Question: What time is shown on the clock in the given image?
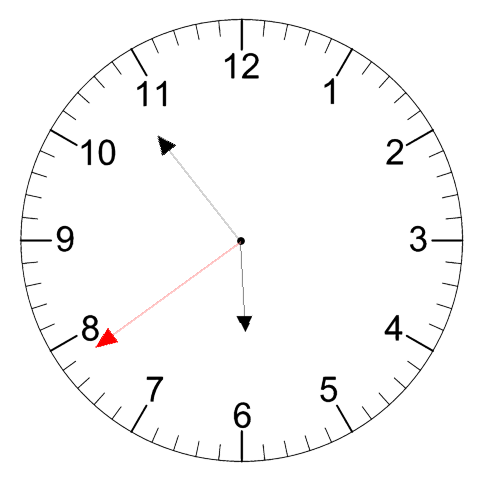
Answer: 05:53:39